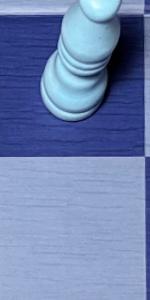
Label: Empty